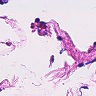
Metastatic tissue present: no